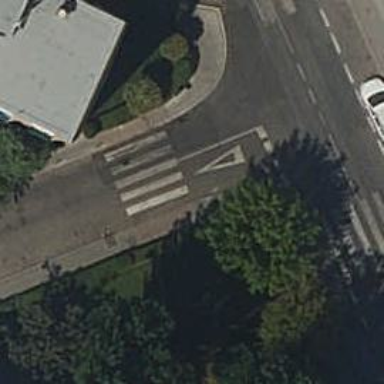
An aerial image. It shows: Marked road crossing.